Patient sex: M
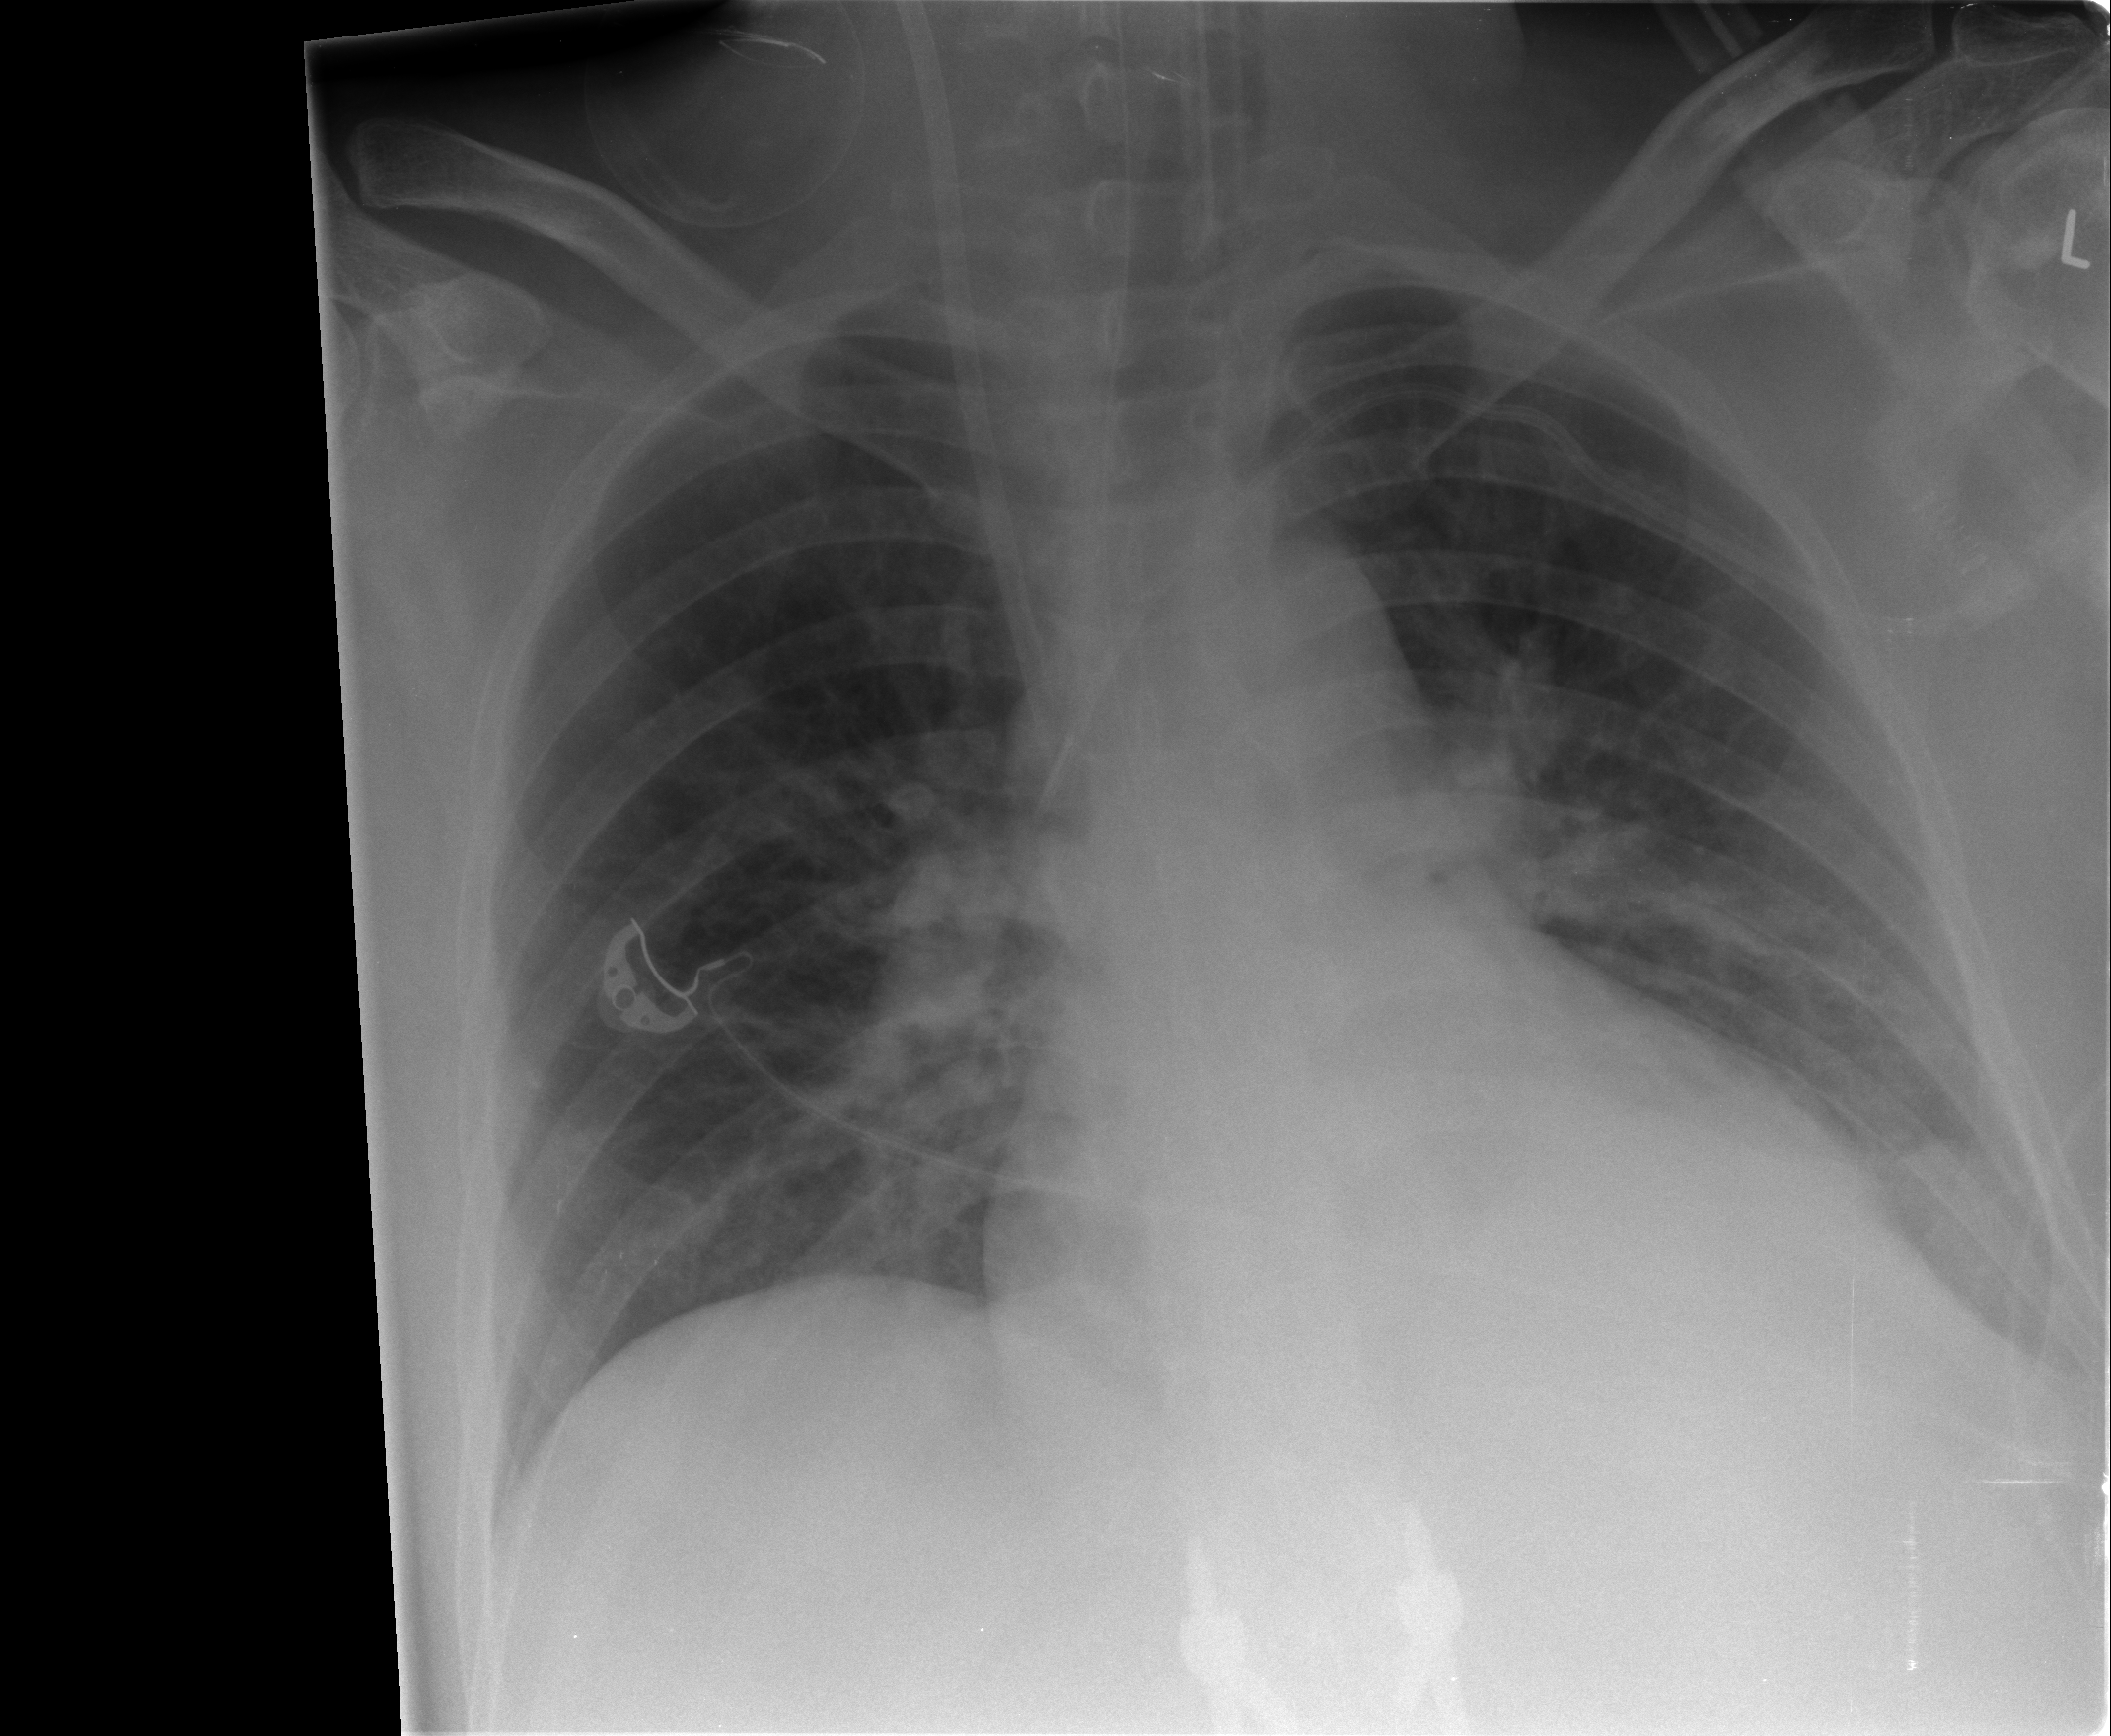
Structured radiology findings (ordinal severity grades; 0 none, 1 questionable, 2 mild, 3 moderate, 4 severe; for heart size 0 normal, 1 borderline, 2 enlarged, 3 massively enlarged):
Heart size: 2
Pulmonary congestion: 1
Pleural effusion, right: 0
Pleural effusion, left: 1
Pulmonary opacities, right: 1
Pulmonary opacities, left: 1
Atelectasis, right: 2
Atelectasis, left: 2